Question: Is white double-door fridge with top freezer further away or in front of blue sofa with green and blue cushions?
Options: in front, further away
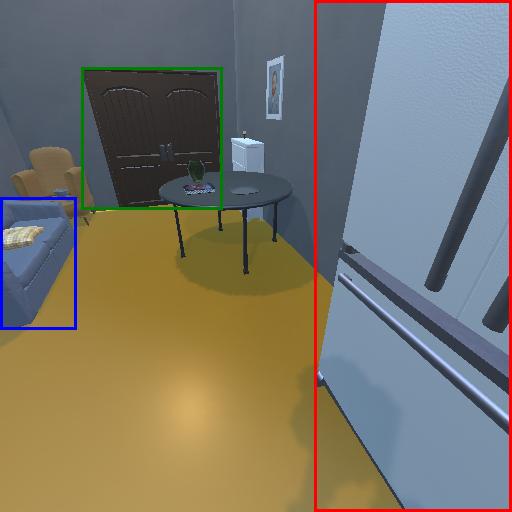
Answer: in front